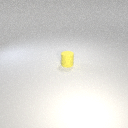
small yellow rubber cylinder